Question: My MVC razor view renders this markup:
'''
function existingNamingsViewModel() {
var self = this;
var initialData = @Html.Raw(new JavaScriptSerializer().Serialize(Model));
self.ExistingNamings = ko.observableArray(initialData);
}
ko.applyBindings(new existingNamingsViewModel(), document.getElementById("namings-control"));
'''
Into a correct JS-serialized code, with 'initialData' variable being initialized as:
'''
var initialData = [{"TypeName":"Orders","NameBlocks":["{intInc_G}","/","{intInc_D}","/02/-","{yy}"],"ParamBlocks":["2296","","1","",""]}];
'''
The resulting html, after the ko bindings are applied, takes the form of an editable grid:

I need knockoutJS to automatically be able to update the view model whenever user changes data in those input fields. But since the view model was initialize from simple JSON object, 'NameBlocks' and 'ParamBlocks' are not 'ko.observableArray'. I need them to be. How do I achieve this?
P.S. One idea is to do a more complex initialization where razor serializes only 'Name'/'ParamBlocks' arrays, and 'ExistingNamings' array is populated via javascript code manually, creating a custom Naming class object that has 'Name'/'ParamBlocks' wrapped into 'ko.observableArray'. But is this the only way?
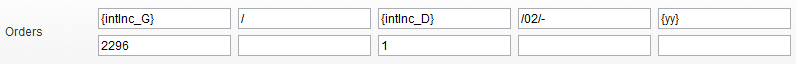
Answer: There's a <URL> available that should do the trick for you, though you may need to change the way the data is delivered.
The mapping plug-in provides a function that maps a JSON object to a view model:
'''
var viewModel = ko.mapping.fromJS(data);
'''
Note though, in the documentation (linked to above), all properties within JSON objects are named.
The 'initialData' you provided in your example contains arrays that are simply collections of values, rather than collections of named values.
Also, 'initialData' is an array containing a single object. If this scenario is always going to expect a single object, then this solution is easier.
Let's say that you're able to deliver 'initialData' in the following format:
'''
var initialData = {
"TypeName":"Orders",
"NameBlocks": [
{"block":"{intInc_G}"},
{"block":"/"},
{"block":"{intInc_D}"},
{"block":"/02/-"},
{"block":"{yy}"}
],
"ParamBlocks":[
{"block":"2296"},
{"block":""},
{"block":"1"},
{"block":""},
{"block":""}
]
};
'''
Then creating the view model would be as simple as the following:
'''
var viewModel = ko.mapping.fromJS(initialData);
$(function() {
ko.applyBindings(viewModel);
});
'''
Here's a fiddle I set up so you can see this in action: <URL>
Hopefully, your solution will be as simple as a few data format changes and the use of the mapping plug-in.
Regardless, the mapping plug-in should send you in the right direction.